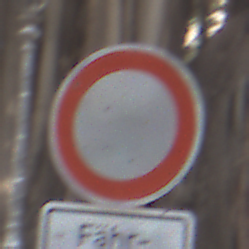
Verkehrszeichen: VerbotFahrzeugeAllerArt
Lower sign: SonstigeFahrzeugePersonengruppenFrei4
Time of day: MorningAfternoon
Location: Outdoor (Suburban)
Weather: PartlyCloudy
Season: NotSpecified
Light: Natural